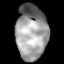
Tissue: lung
Cell type: Epithelial cells
Senescence score: 0.1889
Nuclear area (px): 1667
Mean DAPI intensity: 153.524